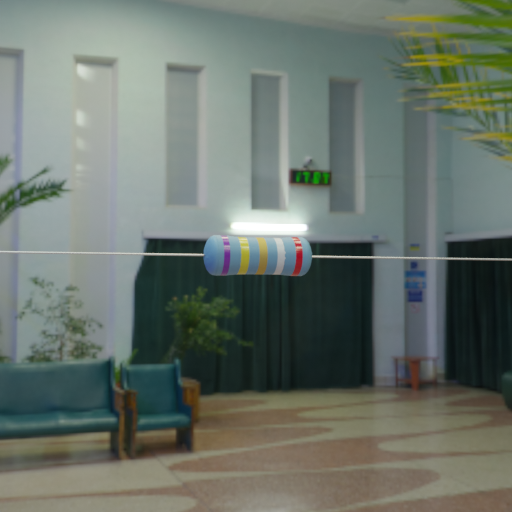
Resistor colour bands (in order): violet, yellow, gold, white, red